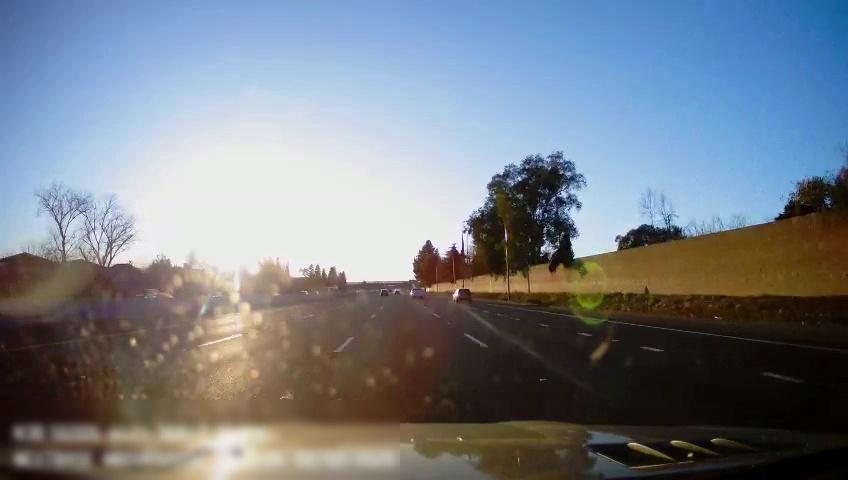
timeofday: Day
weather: Sunny
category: Drivable Space
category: Vehicles | SUV
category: Vehicles | Truck
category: Vehicles | SUV
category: Vehicles | Car
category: Vehicles | Car
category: Lanes | Alternate Lane
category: Lanes | Alternate Lane
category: Lanes | Current Lane
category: Lanes | Current Lane
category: Lanes | Alternate Lane
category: Lanes | Alternate Lane